Question: I have to perform Intra predicted coding on a video frame and calculate its PSNR. I am now asked to take the same original frame and encode it which consists of performing DCT, quantization, dequantization and inverse DCT. I have to calculate the PSNR of the encoded frame and compare it with the intra predicted frame.
I got the values of 53.37 db for the intra predicted frame and 32.64 db for the encoded frame. I am supposed to analyze the probability distribution of the encoded image using the histogram. Histogram for both frames look extremely similar so what am I actually supposed to look for?
The way I am calculating the PSNR is taking the difference between the original frame and the reconstructed frame and then using the PSNR formula. Code snippet shown below:
'''
errorFrame = orgFrame - reconstFrame;
y = 10*log10(255*255/mean(mean((errorFrame.^2))));
'''
Should the PSNR of the intra predicted frame and the reconstructed frame be the same value? I have uploaded the histogram of the reconstructed frame with intra prediction and reconstructed frame without intra prediction

The histrograms look extremely similar so why is the PSNR value so different?
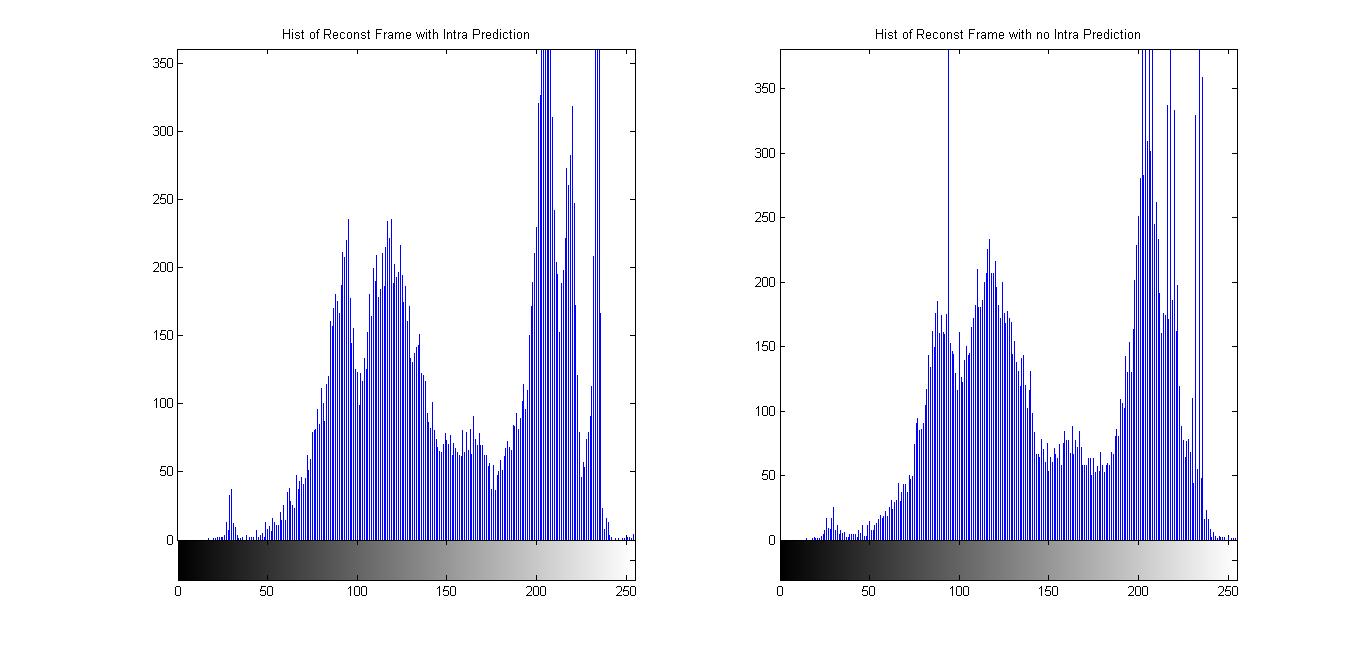
Answer: The PSNR does a point-by-point comparison between two images. The histograms capture the entire distribution of intensities as a whole. For example, if you had an image that was:
'''
A = [0 255;
255 0];
'''
... and another that was:
'''
B = [255 0;
0 255];
'''
... and let's say original image was
'''
C = [0 128;
128 0];.
'''
Even though the histograms between 'A' and 'B' are the same, the PSNRs are '9.0650' and '2.0344' dB respectively. As such, I wouldn't rely on the histograms themselves as they only capture global information. Look at it locally. You can obviously see one has higher quality than the other. In your histograms, though most of the bins of the histograms look equal, but histograms are not . In other words, the spatial relationships of pixels are not captured in histograms, as you have seen with my example I gave above. You could have, say, 15 pixels having intensity 80 for both images, but they could be in completely different locations in each of the images. As such, you could have a completely different looking image in comparison to another, but if you counted the amount of pixels per intensity, as long as the per intensity are equal, the histograms will be equal.
You can see that 'A' and 'C' are similar in that one is simply the grayer version of the other. However, 'B' is way off as it has white pixels where there are dark pixels in 'C', and dark pixels when there are gray pixels in 'C'. Though the histograms between A and B are the same, the actual content between them are quite different compared to 'C'.
I do realize that you need to compare the histograms / probability distributions between both of the images, but this question may have been asked on purpose. Though you can see the distribution of intensities is relatively the same, if you analyze local image patches between the two, you can definitely see that one is a lower quality than the other. To be honest, and recounting from personal experience, you should take PSNR with a grain of salt. Just because one image has a higher PSNR than the other doesn't necessarily mean that it is better quality. In fact, there have been images where they were lower PSNR, but I considered them to be better quality than one with higher PSNR.
As such, when you answer your question, make sure you reference everything that I've said here.
'tl;dr': Though the histograms look equal, histograms are not spatially aware. The spatial relationships of pixels are not captured in histograms. As such, you could have a completely different looking image in comparison to another, but if you counted the amount of pixels per intensity, as long as the per intensity are equal, the histograms will be equal. Even with the histograms being unequal, doing PSNR does a point-by-point difference, and this (sort of) captures the spatial relationships of pixels and thus explains why the PSNRs are quite different.